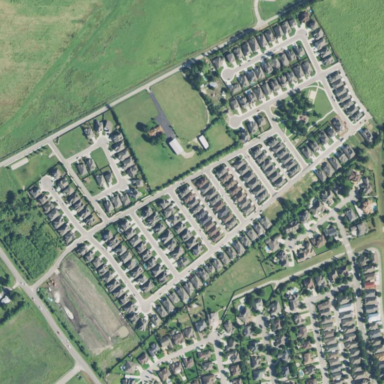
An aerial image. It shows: Single-family residential area within subdivision.